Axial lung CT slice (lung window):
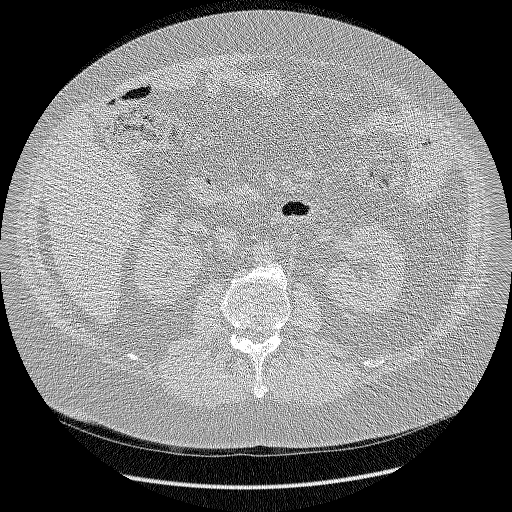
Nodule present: no